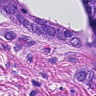
Metastatic tissue present: yes